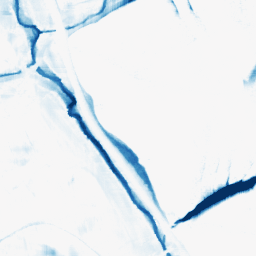
Category: morphological
Decomposition family: morphological_square
Decomposition parameters: operation: closing
size: 20
Upsampling method: lanczos
Upsampling parameters: scale: 2
Upsampling scale: 2